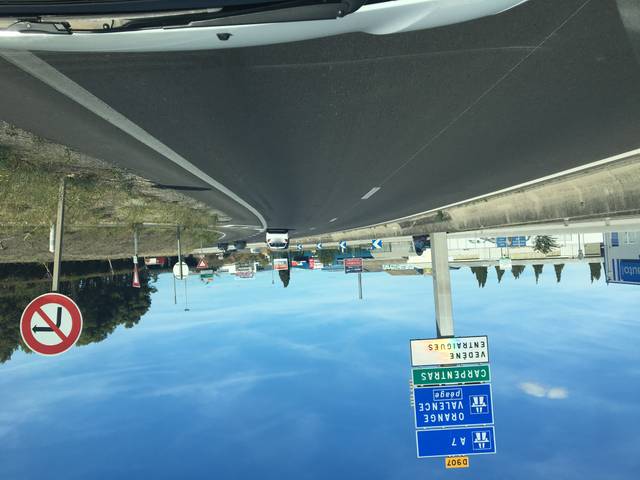
Region: France
Coordinates: 43.972, 4.857